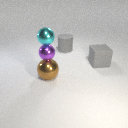
small purple metal sphere above large brown metal sphere